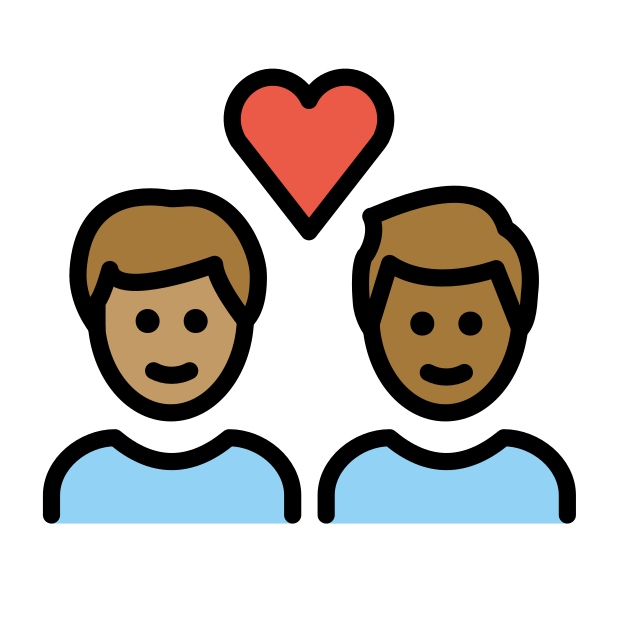
couple with heart: man, man, medium skin tone, medium-dark skin tone